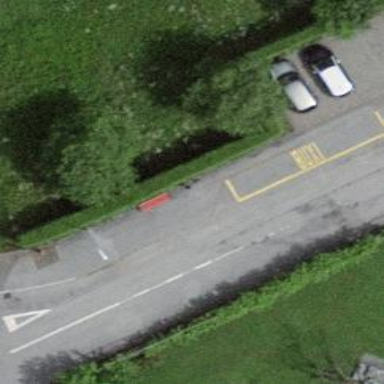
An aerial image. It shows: Bus stop along the road.